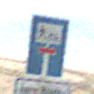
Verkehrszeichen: SackgasseRadverkehrFussgaengerDurchlaessig
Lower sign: HinweisGeaenderteVorfahrtVerkehrsfuehrungVerkehrsregelung3
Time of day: Midday
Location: Roofed (Beach)
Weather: Overcast
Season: NotSpecified
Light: Natural